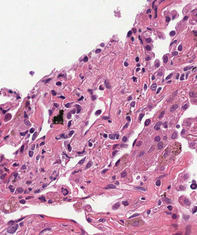
Tumor epithelial tissue: no
Tumor-associated stroma tissue: yes
Normal tissue: no